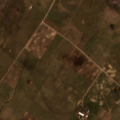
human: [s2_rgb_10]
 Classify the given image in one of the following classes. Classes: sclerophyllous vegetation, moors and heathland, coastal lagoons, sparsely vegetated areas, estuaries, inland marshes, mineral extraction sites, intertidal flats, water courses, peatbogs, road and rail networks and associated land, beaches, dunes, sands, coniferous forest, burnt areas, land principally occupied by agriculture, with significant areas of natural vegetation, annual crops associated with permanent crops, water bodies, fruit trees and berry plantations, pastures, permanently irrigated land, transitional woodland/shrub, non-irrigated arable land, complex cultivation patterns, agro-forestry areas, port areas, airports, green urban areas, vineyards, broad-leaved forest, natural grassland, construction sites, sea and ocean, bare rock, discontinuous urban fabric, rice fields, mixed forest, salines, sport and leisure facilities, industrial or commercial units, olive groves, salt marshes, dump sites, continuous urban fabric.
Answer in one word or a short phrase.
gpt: non-irrigated arable land